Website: home-depot
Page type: customer-info-address
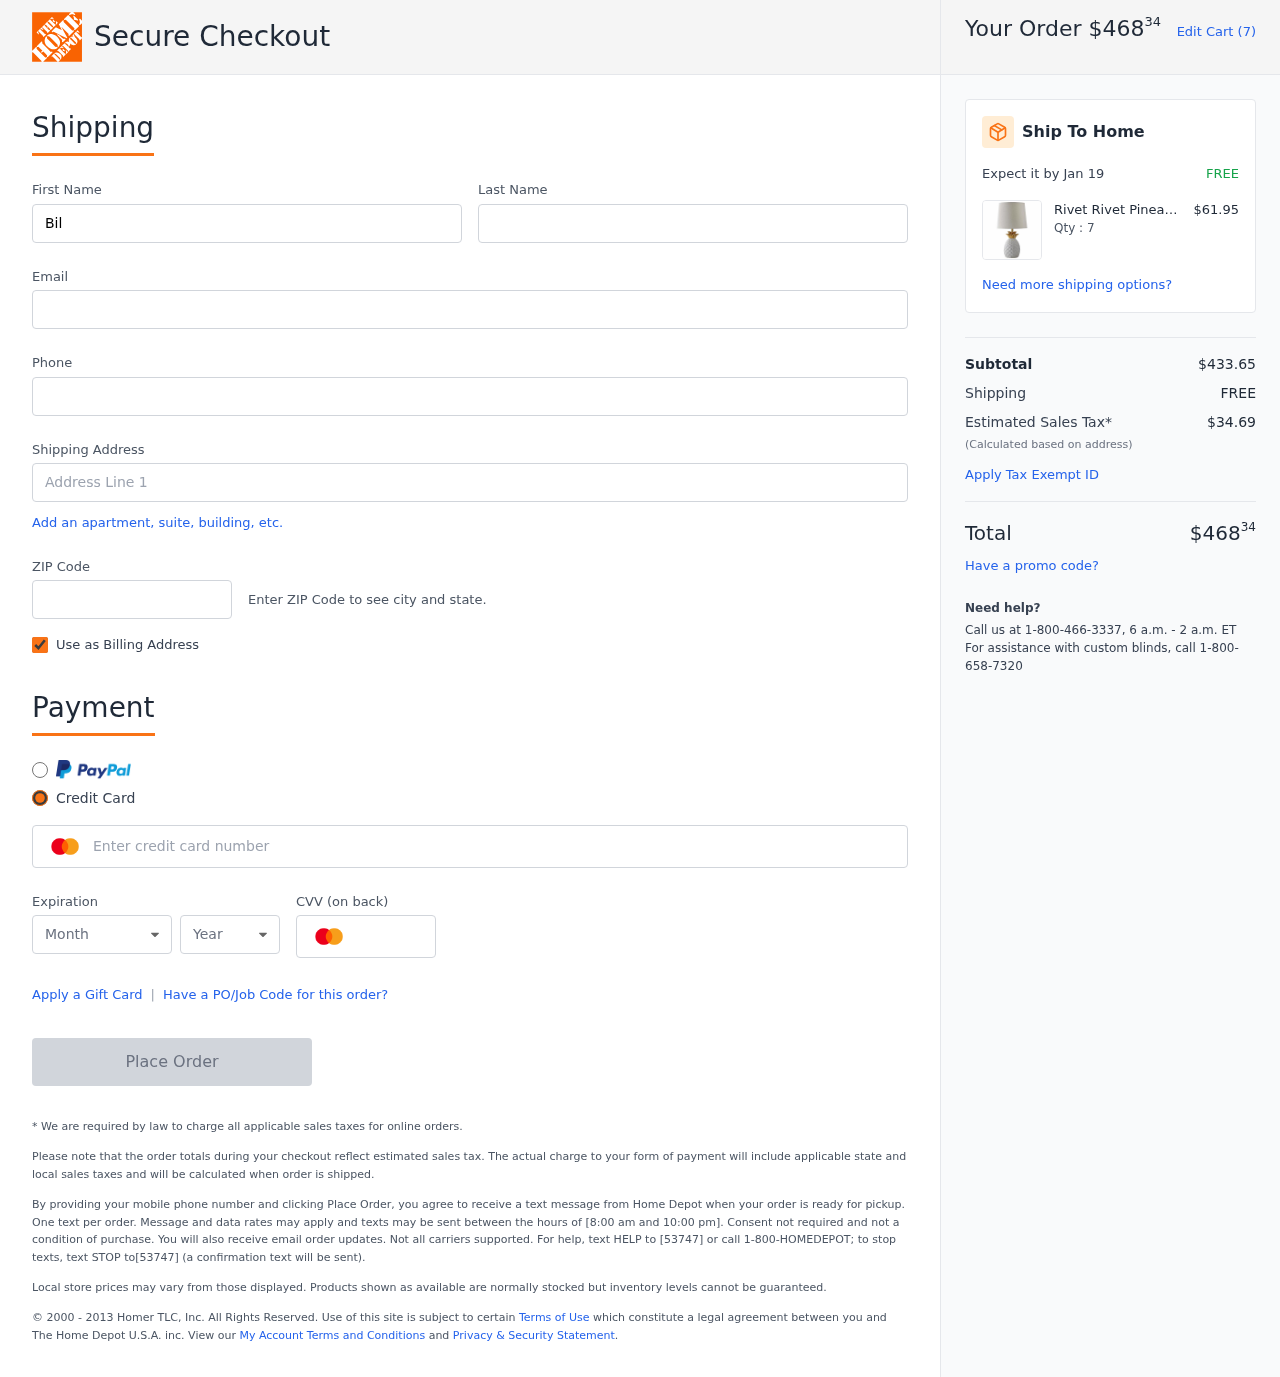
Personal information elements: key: PII_CARD_CVV
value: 141
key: PII_CARD_EXPIRY_MONTH
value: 05
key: PII_CARD_EXPIRY_YEAR
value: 26
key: PII_CARD_NUMBER
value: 2243 1997 8396 7824
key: PII_EMAIL
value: billy.johnson@gmail.com
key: PII_FIRSTNAME
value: Billy
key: PII_LASTNAME
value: Johnson
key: PII_PHONE
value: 6053610446
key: PII_POSTCODE
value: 30377
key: PII_STREET
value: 0175 Edward Stream
Product elements: key: PRODUCT1_BRAND
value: Rivet
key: PRODUCT1_NAME
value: Rivet Pineapple Ceramic Table Lamp, Modern, 18" H, White and Gold
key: PRODUCT1_PRICE
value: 61.95
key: PRODUCT1_QUANTITY
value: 7
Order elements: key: ORDER_TOTAL
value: $46834
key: ORDER_NUM_ITEMS
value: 7
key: ORDER_DELIVERY_DATE
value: Jan 19
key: ORDER_SUBTOTAL
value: $433.65
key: ORDER_SHIPPING_COST
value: FREE
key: ORDER_TAX
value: $34.69